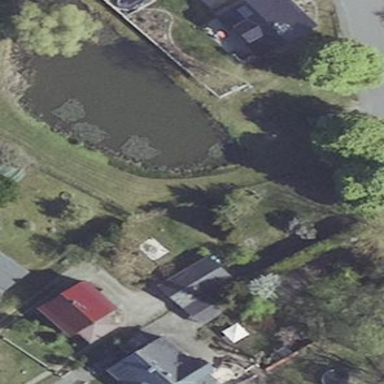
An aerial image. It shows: Peaceful pond surrounded by nature.